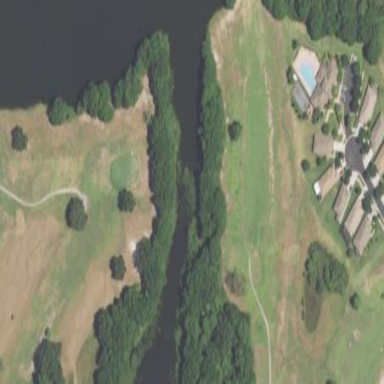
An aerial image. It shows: Scenic view of water hazard on golf course. The natural water feature adds beauty to the landscape.